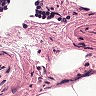
Metastatic tissue present: no